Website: macys
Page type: customer-info-address
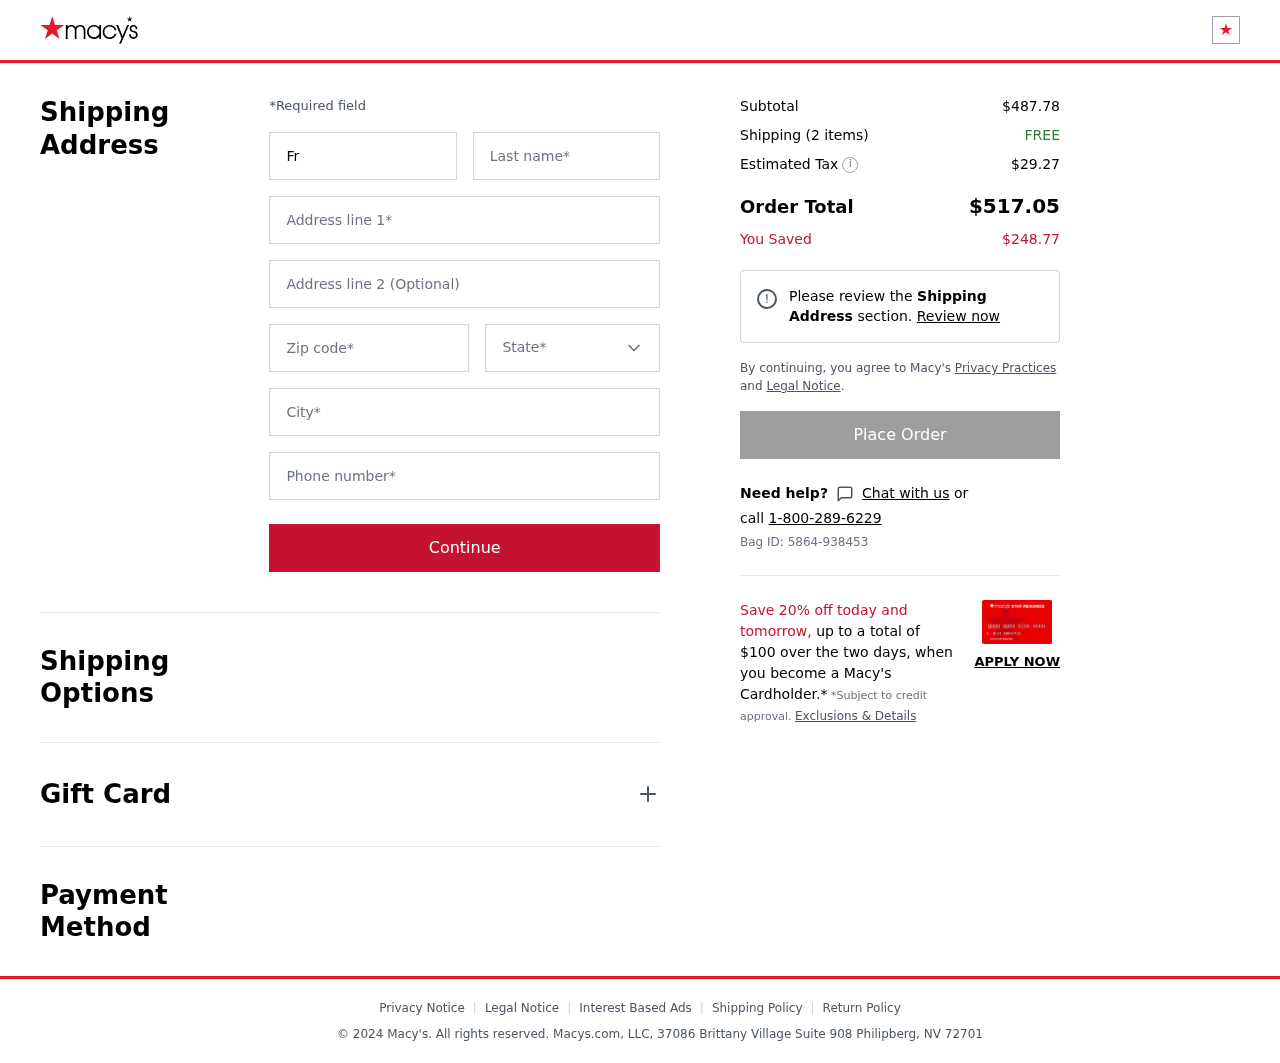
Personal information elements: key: PII_CITY
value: Philipberg
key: PII_FIRSTNAME
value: Frank
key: PII_LASTNAME
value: Freeman
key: PII_PHONE
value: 8392628323
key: PII_POSTCODE
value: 72701
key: PII_STATE
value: Nevada
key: PII_STREET
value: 37086 Brittany Village Suite 908
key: PII_STREET2
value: Suite 179
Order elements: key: ORDER_SUBTOTAL
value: $487.78
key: ORDER_NUM_ITEMS
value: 2
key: ORDER_SHIPPING_COST
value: FREE
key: ORDER_TAX
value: $29.27
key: ORDER_TOTAL
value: $517.05
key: ORDER_SAVINGS
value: $248.77
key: ORDER_BAG_ID
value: Bag ID: 5864-938453